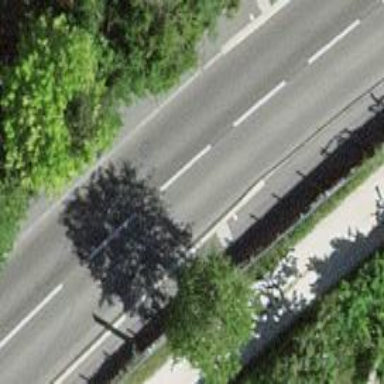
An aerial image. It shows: Bus stop with designated public transport stop position.